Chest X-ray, PA view. Patient: 20 years old, sex M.
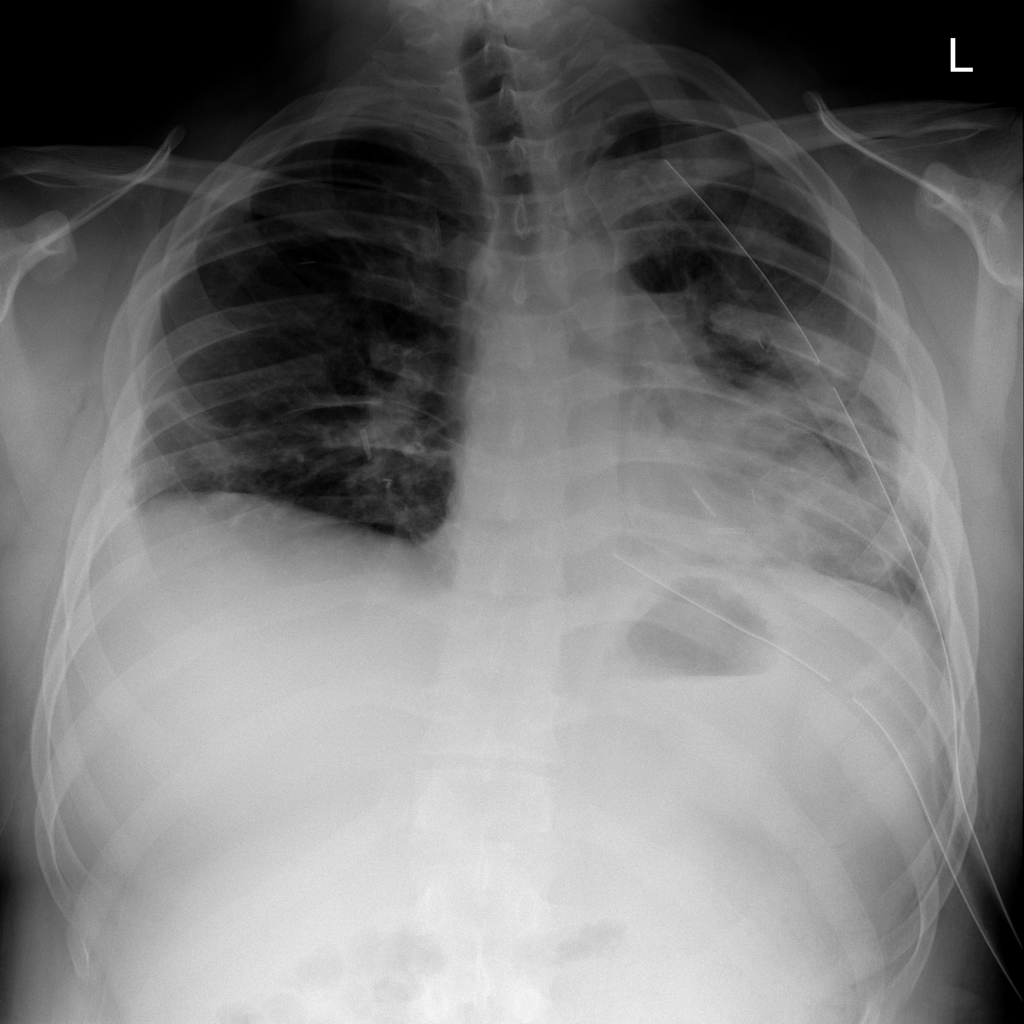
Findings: Pneumothorax